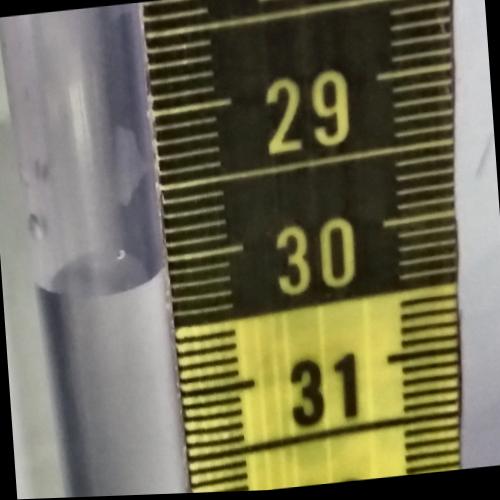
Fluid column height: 30.1 cm